Field crop: maize
Growth stage: 2
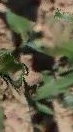
Species: maize